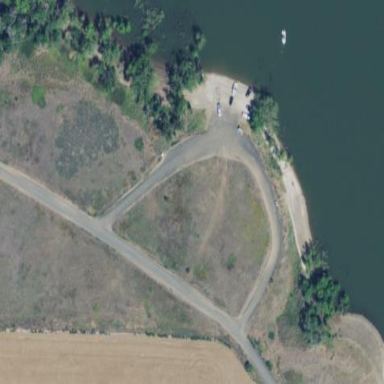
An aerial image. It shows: Gravel parking area.